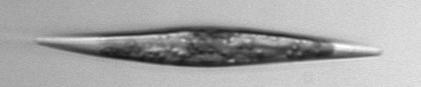
Label: Pleurosigma